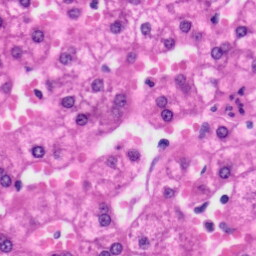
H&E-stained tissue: Liver